Question: I am trying to create chart like below:

While I've almost achieved everything by simply creating a line chart and customizing shape/paint for Renderer, I can't seem to find a way to fill the areas under the series line.
Any clues, how can I do this?
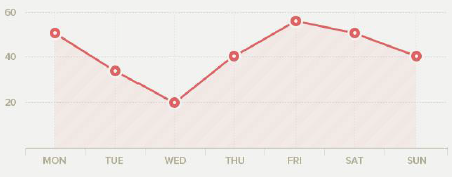
Answer: You could create your chart with a <URL> as an example.
'''
StackedXYAreaRenderer r = new StackedXYAreaRenderer(XYAreaRenderer.AREA_AND_SHAPES);
r.setOutline(true);
'''
Given a renderer, you can set the outline paint and stroke as desired.